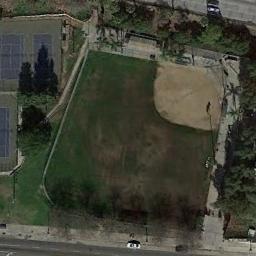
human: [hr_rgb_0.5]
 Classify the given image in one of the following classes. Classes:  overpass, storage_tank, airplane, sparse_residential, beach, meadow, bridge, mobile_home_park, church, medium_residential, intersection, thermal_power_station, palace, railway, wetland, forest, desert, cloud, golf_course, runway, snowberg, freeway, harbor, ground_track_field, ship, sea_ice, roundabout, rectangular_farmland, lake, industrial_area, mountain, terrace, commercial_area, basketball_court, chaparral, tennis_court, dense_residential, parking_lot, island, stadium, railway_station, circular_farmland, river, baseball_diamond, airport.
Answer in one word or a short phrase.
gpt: baseball_diamond